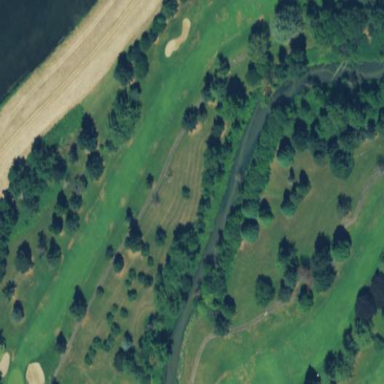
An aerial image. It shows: Well-maintained mown grass area used as golf fairway.